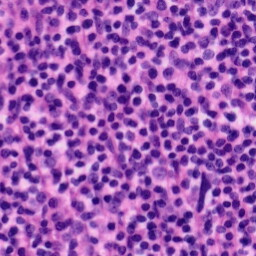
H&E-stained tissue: Tonsil